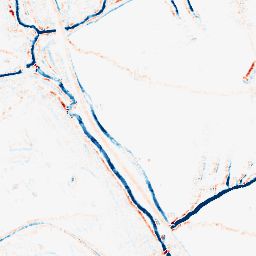
Category: morphological
Decomposition family: morphological_square
Decomposition parameters: operation: average
size: 5
Upsampling method: bspline
Upsampling parameters: scale: 2
Upsampling scale: 2